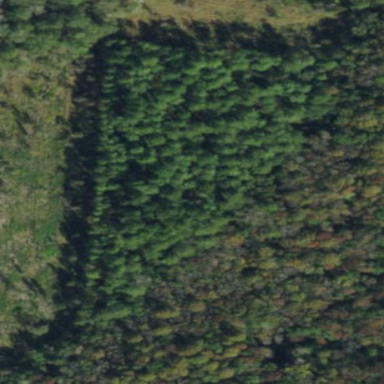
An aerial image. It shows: Woodland consisting mainly of needle-leaved trees.